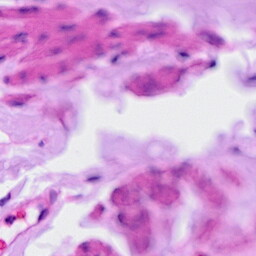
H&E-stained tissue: Ovarian